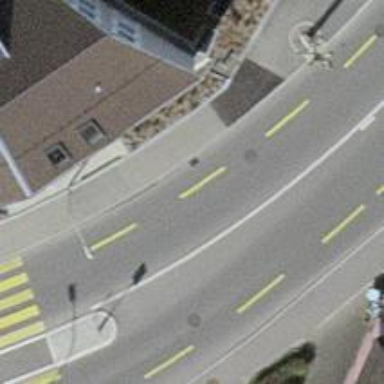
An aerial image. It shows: Primary road with asphalt surface and designated cycle lane.